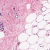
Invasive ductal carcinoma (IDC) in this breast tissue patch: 0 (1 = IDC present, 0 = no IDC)